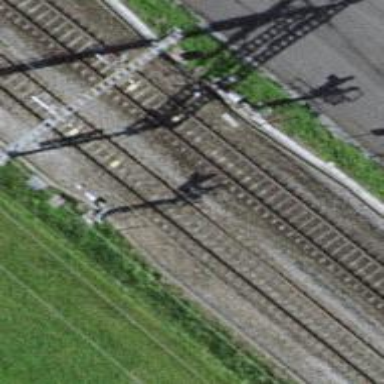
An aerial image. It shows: Railway signal.